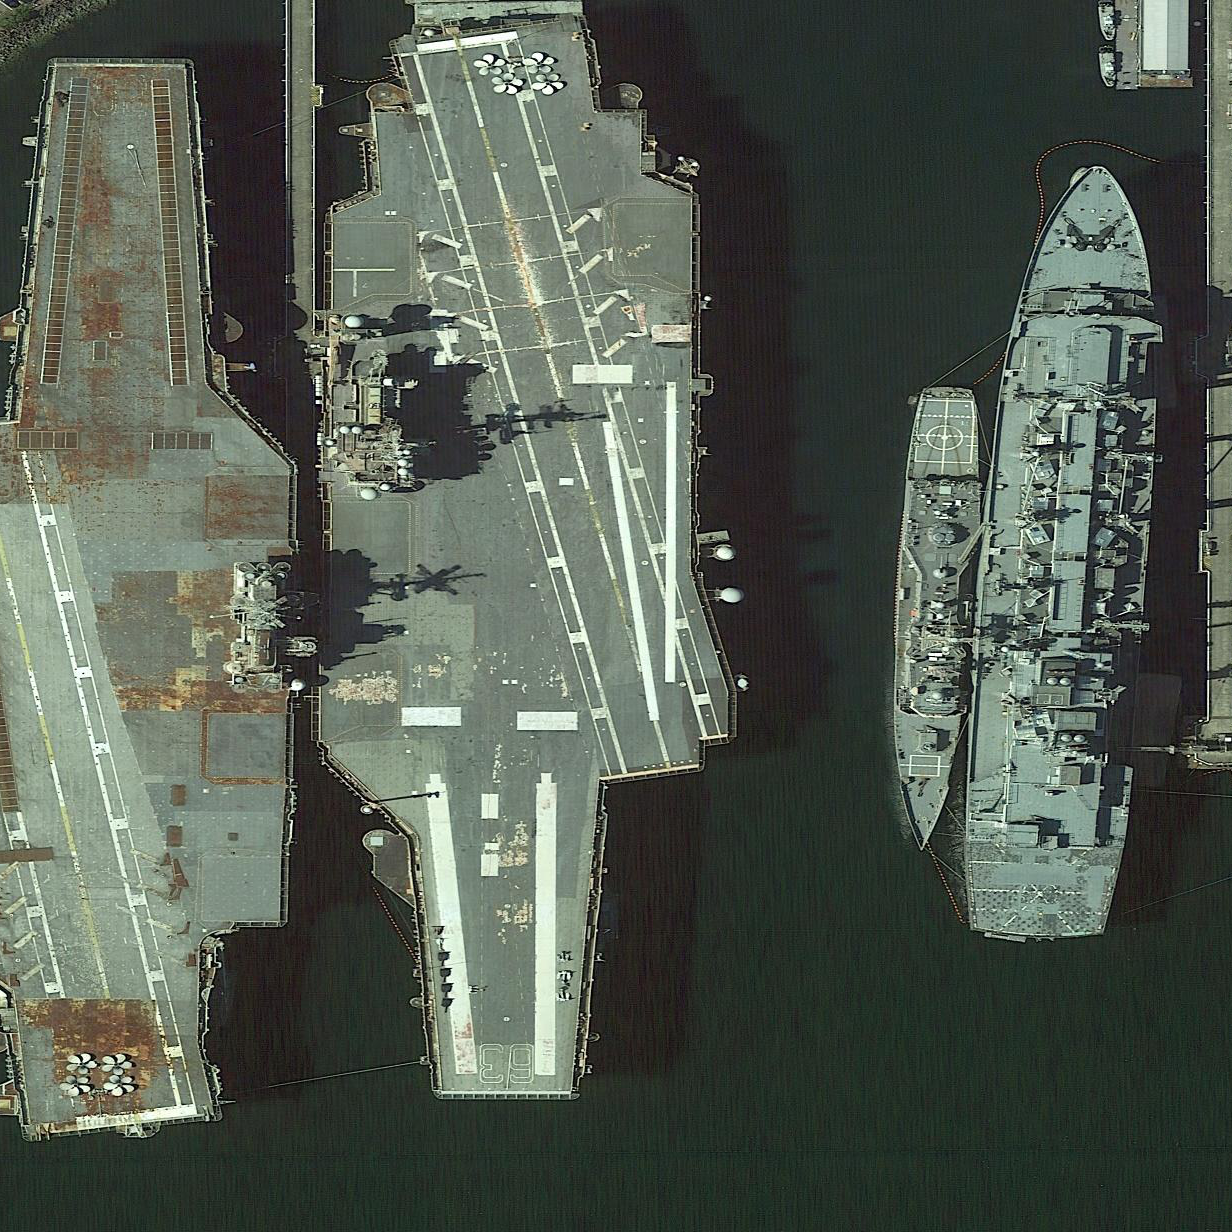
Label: aircraft_carrier